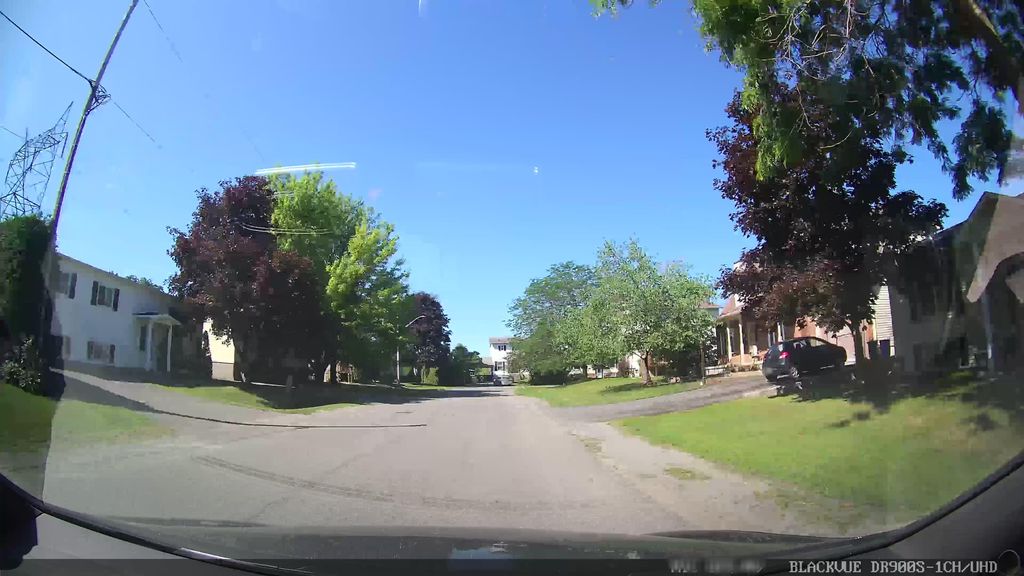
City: ottawa-gatineau